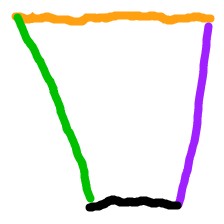
Shape: trapezoid